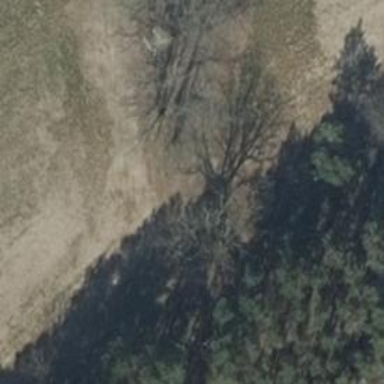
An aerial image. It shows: Deciduous broadleaved tree.